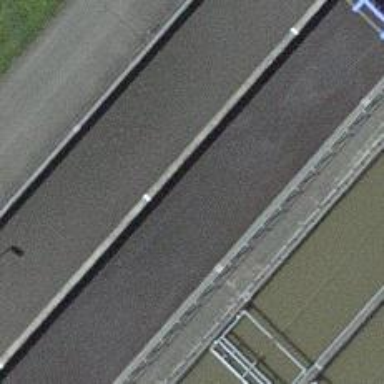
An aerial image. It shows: Body of wastewater.